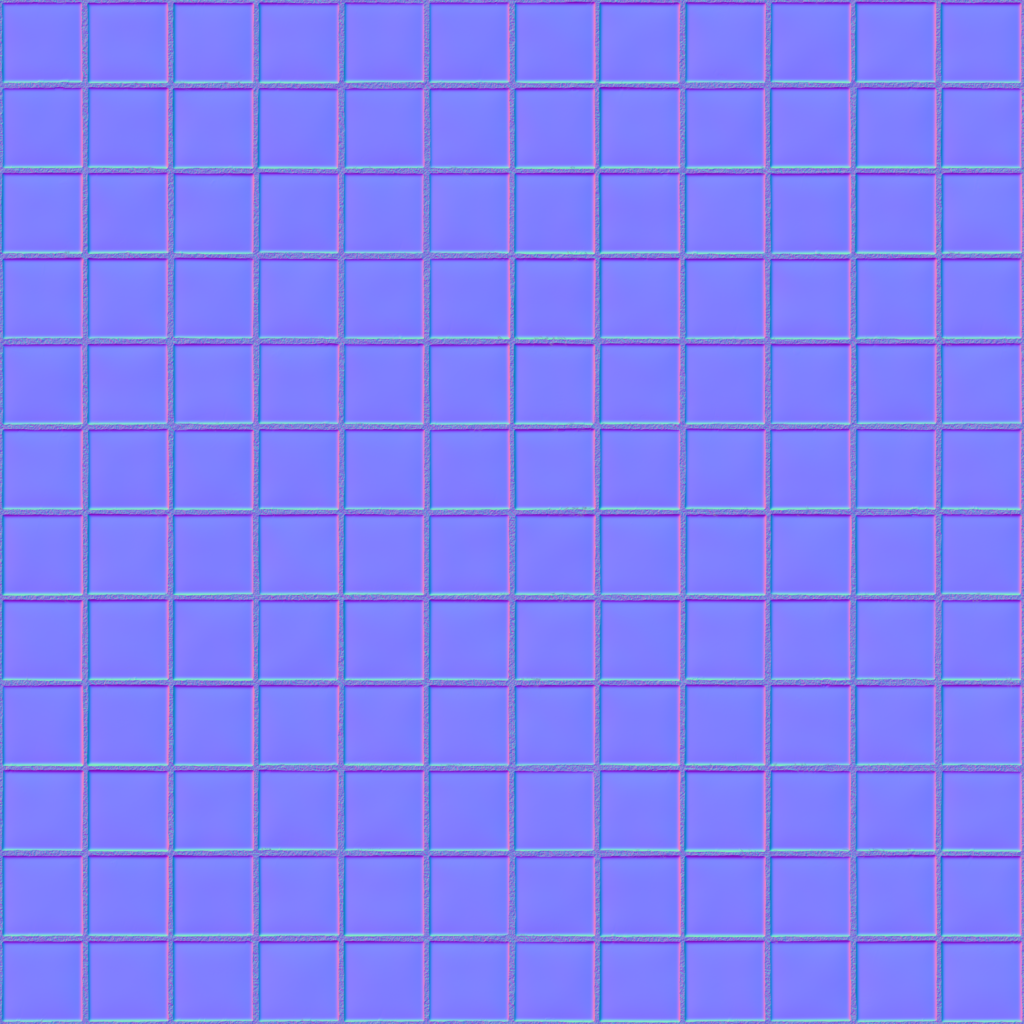
Texture map type: NormalDX